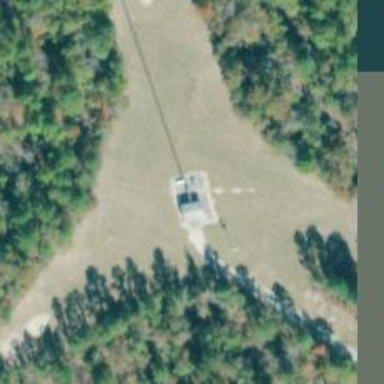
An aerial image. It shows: Communication mast tower.